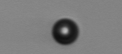
Label: bead